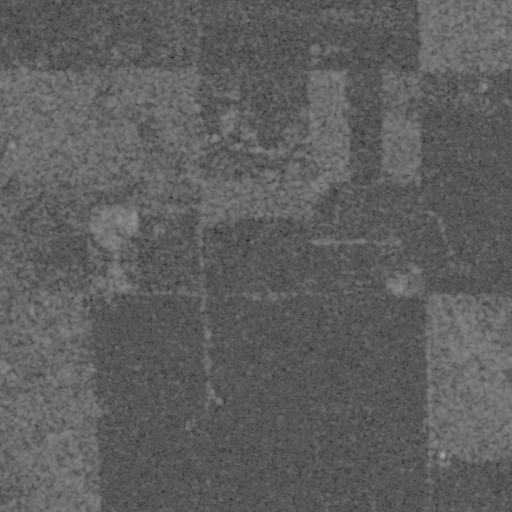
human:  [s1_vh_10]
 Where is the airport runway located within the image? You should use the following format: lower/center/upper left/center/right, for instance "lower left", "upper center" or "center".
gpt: The airport runway is located in the lower right of the image.
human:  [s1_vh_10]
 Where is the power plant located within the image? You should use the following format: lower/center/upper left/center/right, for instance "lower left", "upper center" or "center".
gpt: There is no power plant in the image.

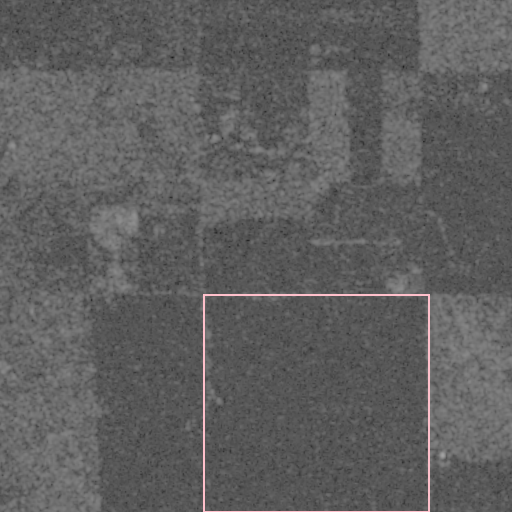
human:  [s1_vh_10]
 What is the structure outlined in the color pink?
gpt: The structure outlined in pink is a crop field.
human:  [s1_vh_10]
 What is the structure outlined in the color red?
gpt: There is no red outline.